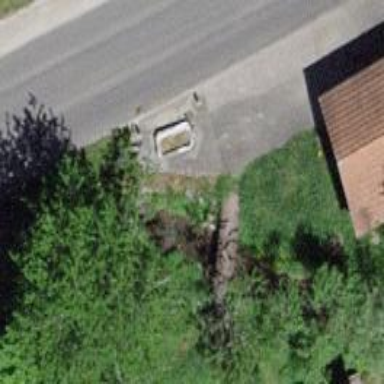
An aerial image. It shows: Fountain.